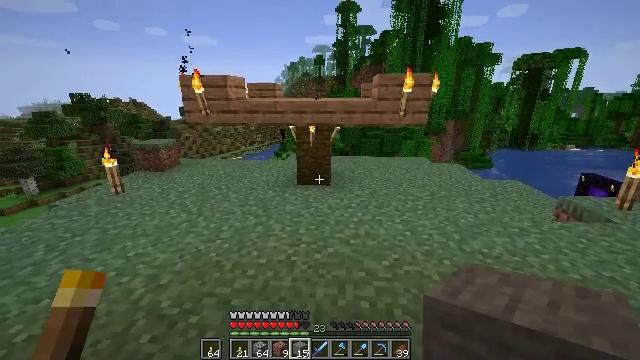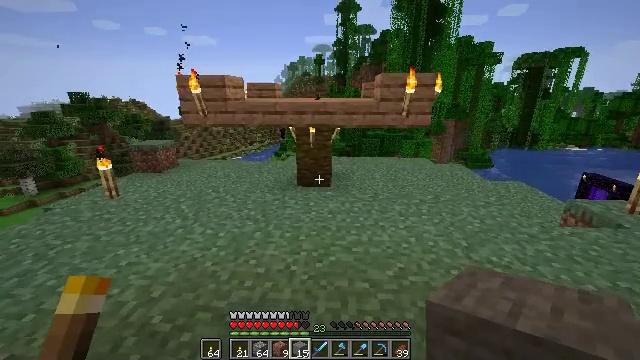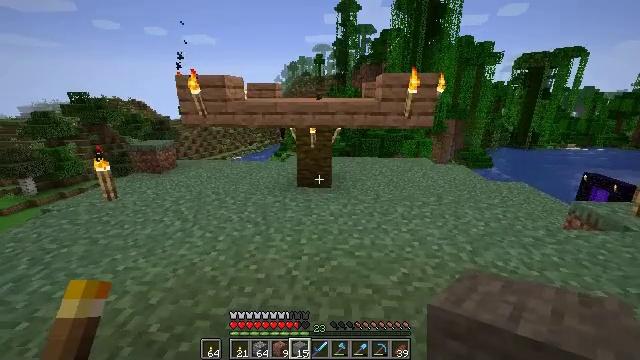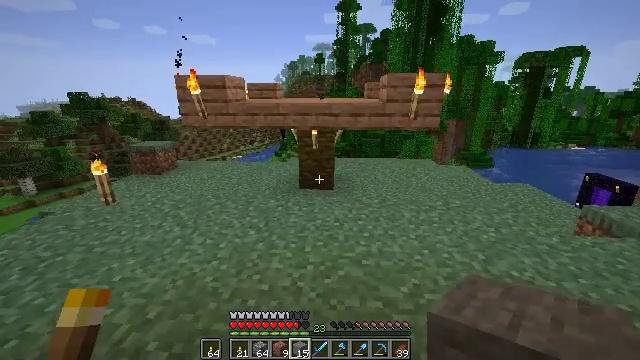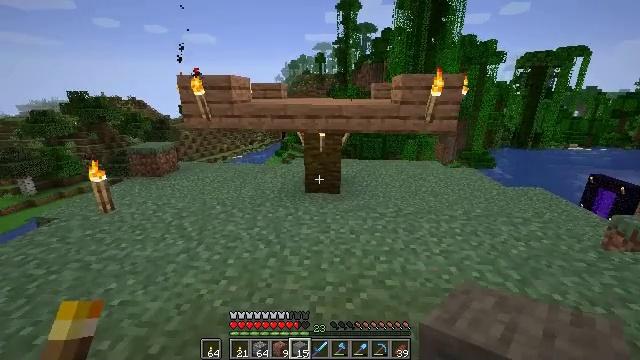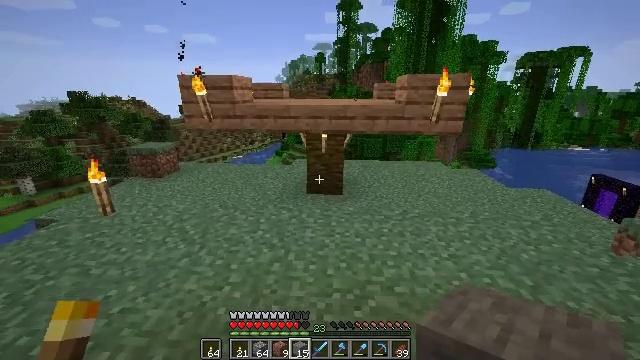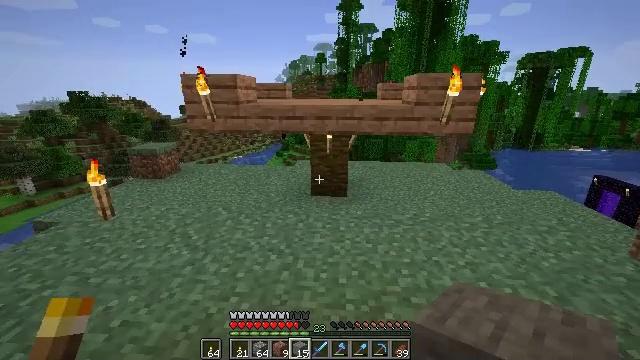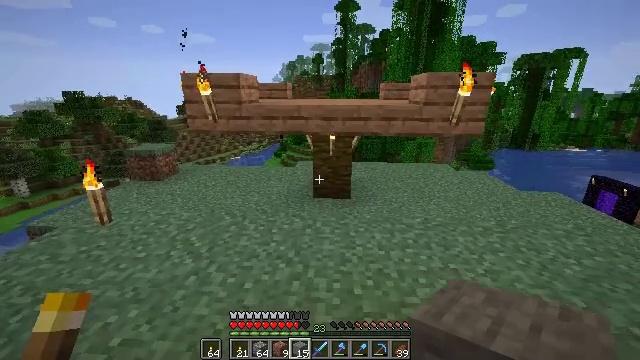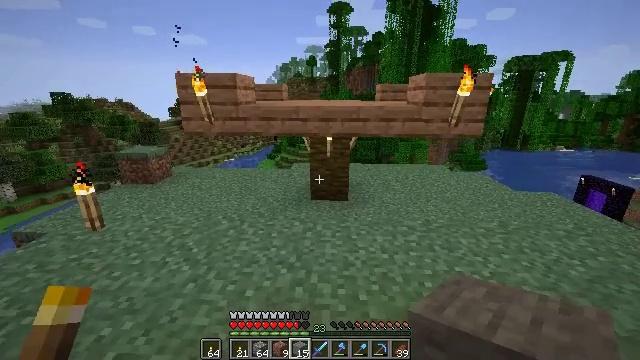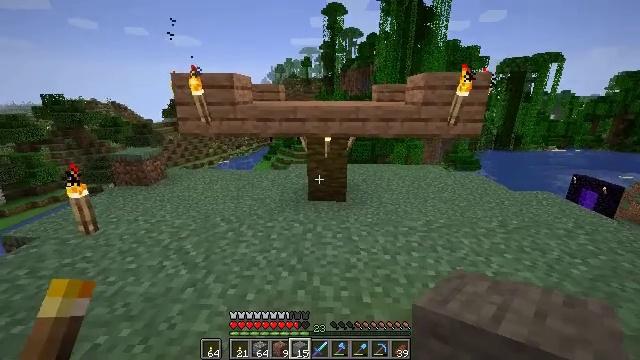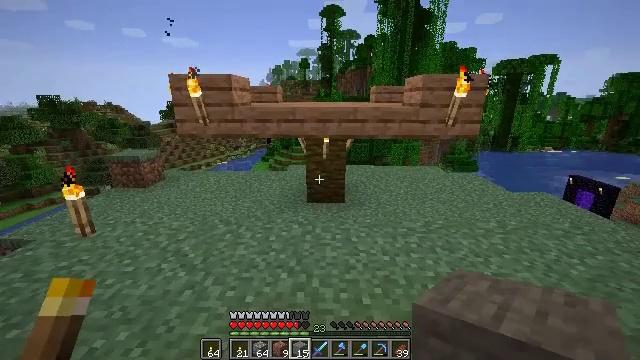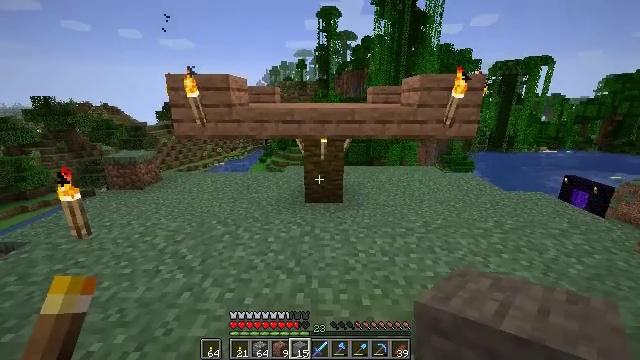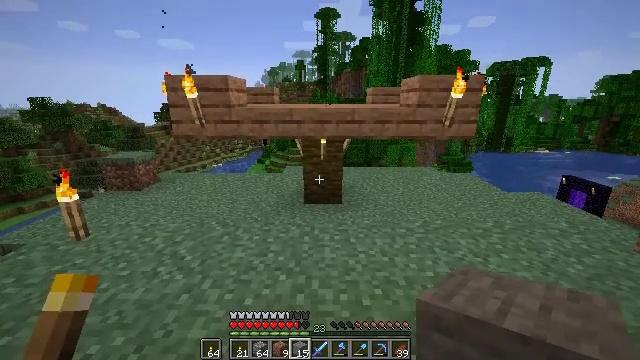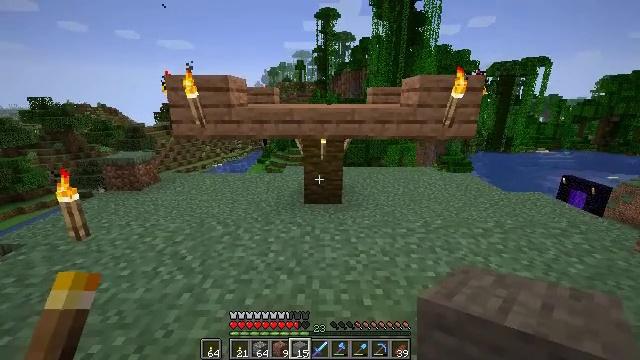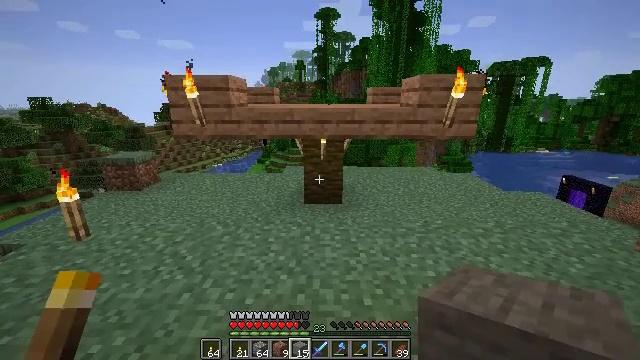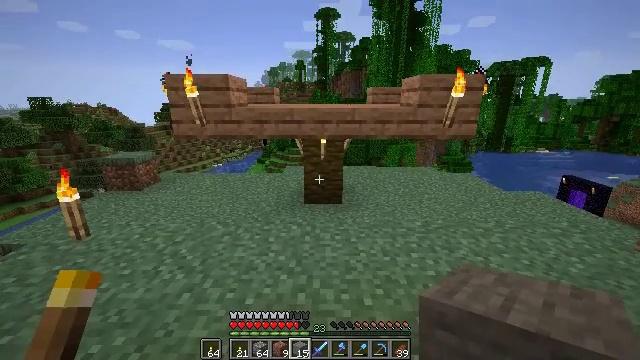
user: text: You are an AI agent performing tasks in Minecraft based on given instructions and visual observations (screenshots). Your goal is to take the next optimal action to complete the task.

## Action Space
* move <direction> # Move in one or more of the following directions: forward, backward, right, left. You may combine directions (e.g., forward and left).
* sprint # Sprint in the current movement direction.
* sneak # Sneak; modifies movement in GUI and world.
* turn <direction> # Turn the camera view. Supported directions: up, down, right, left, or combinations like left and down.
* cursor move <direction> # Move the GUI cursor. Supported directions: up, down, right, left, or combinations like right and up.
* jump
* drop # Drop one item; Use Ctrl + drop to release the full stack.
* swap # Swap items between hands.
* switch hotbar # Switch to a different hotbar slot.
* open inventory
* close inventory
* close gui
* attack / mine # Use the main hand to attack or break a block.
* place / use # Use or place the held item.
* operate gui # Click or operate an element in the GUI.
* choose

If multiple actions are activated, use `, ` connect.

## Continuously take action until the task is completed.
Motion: motion action
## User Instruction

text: Break the jungle slab to collect it.
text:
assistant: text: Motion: move forward
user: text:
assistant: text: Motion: move forward and move left
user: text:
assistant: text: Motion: move forward and move left
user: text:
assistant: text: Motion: move forward and move left
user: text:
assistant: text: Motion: move forward and move left
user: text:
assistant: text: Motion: move forward and move left
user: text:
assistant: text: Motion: no_op
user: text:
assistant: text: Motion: turn right
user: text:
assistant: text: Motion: turn right
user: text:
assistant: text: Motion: no_op
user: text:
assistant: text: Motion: no_op
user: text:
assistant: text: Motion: no_op
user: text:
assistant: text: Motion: no_op
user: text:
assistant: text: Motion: no_op
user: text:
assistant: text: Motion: no_op
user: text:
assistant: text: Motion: no_op
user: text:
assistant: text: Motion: no_op
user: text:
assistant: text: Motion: turn left
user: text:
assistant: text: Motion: no_op
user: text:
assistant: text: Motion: no_op
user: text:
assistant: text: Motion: no_op
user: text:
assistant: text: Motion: no_op
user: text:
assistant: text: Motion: no_op
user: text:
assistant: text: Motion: turn left
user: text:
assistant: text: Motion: turn left
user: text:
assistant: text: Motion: turn left
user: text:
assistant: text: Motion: no_op
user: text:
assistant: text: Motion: no_op
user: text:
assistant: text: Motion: no_op
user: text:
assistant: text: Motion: no_op